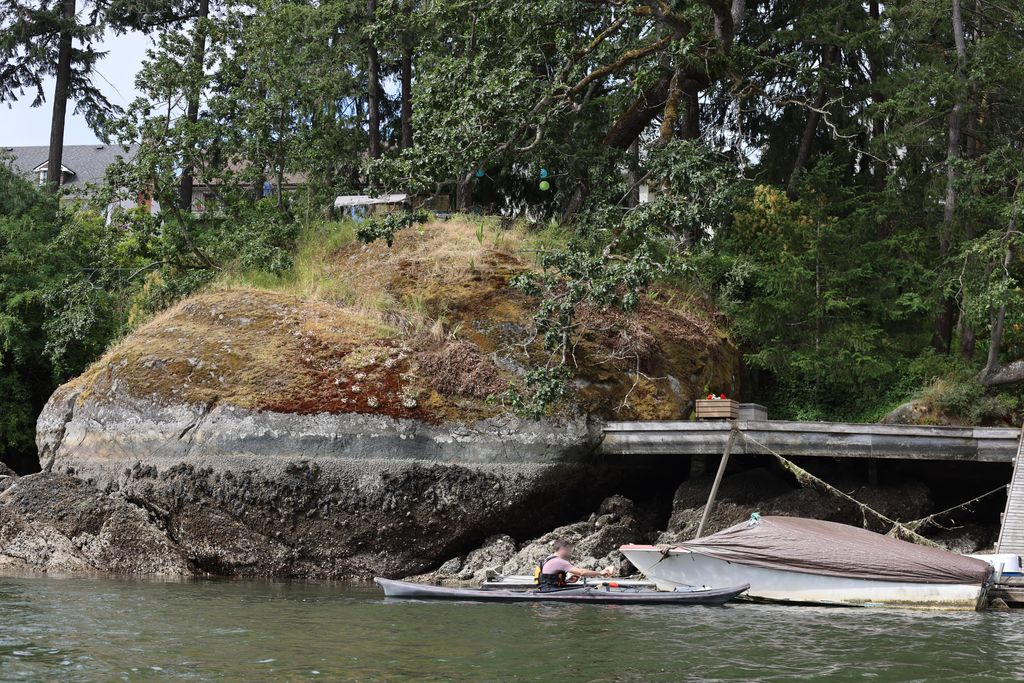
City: victoria